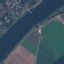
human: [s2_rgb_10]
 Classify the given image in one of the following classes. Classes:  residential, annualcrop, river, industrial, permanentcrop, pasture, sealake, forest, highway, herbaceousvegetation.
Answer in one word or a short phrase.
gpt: River